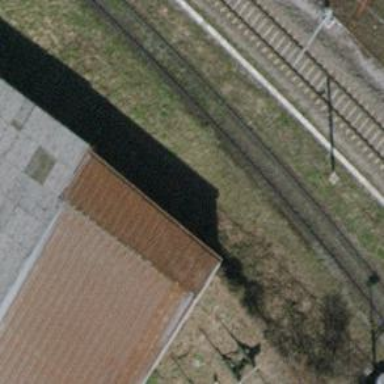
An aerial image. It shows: Railway buffer stop.